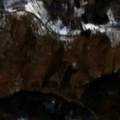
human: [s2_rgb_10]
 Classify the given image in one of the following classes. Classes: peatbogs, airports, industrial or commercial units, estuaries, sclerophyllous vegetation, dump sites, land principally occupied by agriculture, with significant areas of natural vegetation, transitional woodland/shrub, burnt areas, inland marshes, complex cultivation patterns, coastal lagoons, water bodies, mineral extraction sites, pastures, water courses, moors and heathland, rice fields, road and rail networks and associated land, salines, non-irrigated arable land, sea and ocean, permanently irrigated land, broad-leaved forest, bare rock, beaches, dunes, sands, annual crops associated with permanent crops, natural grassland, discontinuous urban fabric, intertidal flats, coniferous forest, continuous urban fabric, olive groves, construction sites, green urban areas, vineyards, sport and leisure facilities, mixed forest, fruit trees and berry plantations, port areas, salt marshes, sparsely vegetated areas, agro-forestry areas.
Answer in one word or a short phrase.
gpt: pastures, broad-leaved forest, mixed forest, transitional woodland/shrub